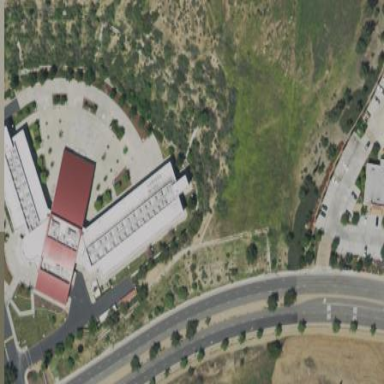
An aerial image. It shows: School building or complex.